Question: is it possible to hide this line, and touch outside to dismiss keyboard using Phonegap?

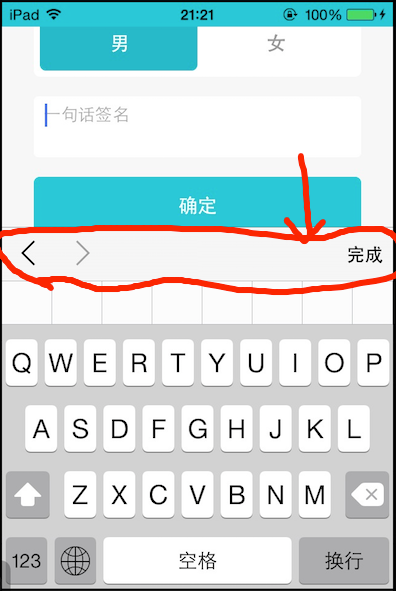
Answer: No, because PhoneGap uses a webview to display the app/contents and, therefore, uses the default 'UIWebView' keyboard.
This is one of many drawbacks of non-native coding.